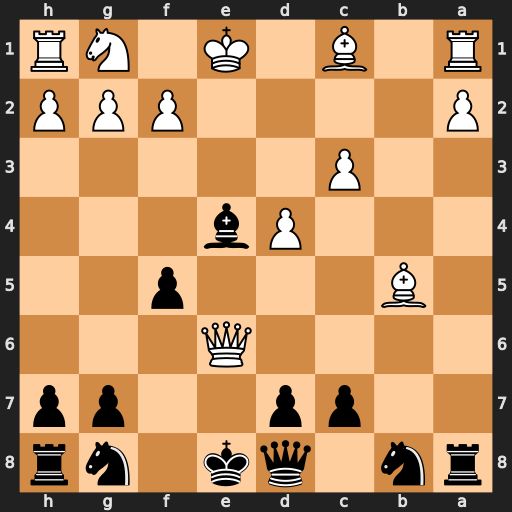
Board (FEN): rn1qk1nr/2pp2pp/4Q3/1B3p2/3Pb3/2P5/P4PPP/R1B1K1NR
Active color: b
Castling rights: KQkq
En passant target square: -
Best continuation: Kf8 Qb3 Bxg2